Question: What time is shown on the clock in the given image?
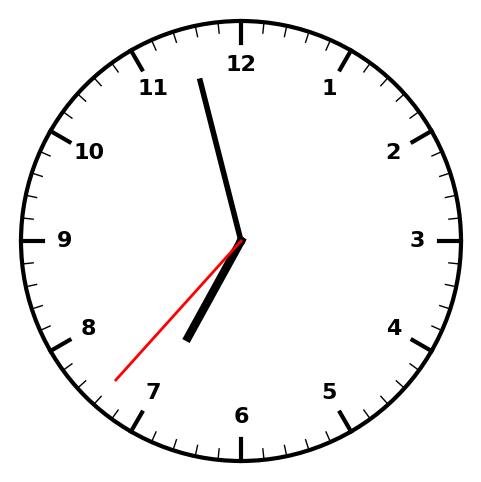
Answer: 06:57:37